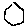
Label: hexagon